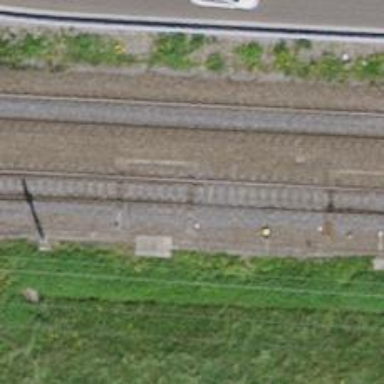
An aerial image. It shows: Railway switch.